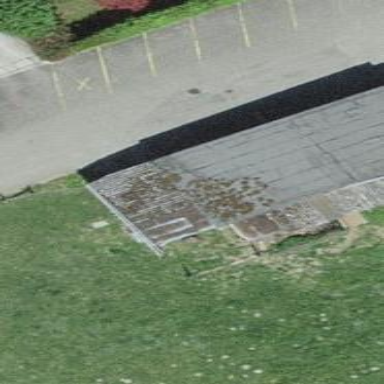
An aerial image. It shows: Garage.